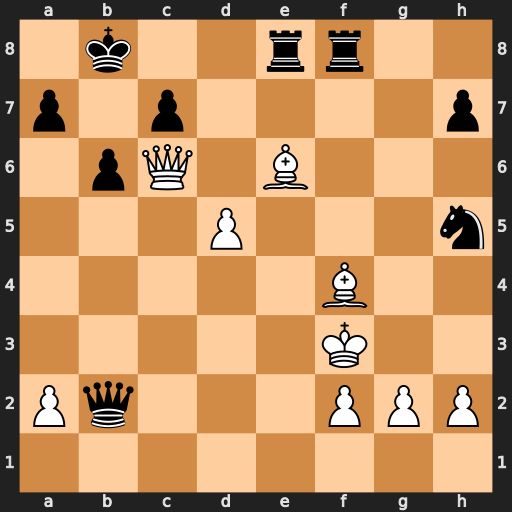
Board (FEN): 1k2rr2/p1p4p/1pQ1B3/3P3n/5B2/5K2/Pq3PPP/8
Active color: w
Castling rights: -
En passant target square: -
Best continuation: Qxc7+ Ka8 Qc6#